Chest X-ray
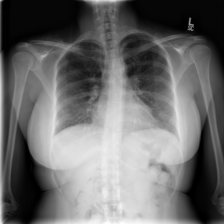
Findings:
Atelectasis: negative
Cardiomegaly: negative
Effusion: negative
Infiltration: negative
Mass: negative
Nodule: negative
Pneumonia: negative
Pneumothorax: negative
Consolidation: negative
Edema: negative
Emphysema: negative
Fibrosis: negative
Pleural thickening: negative
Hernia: negative